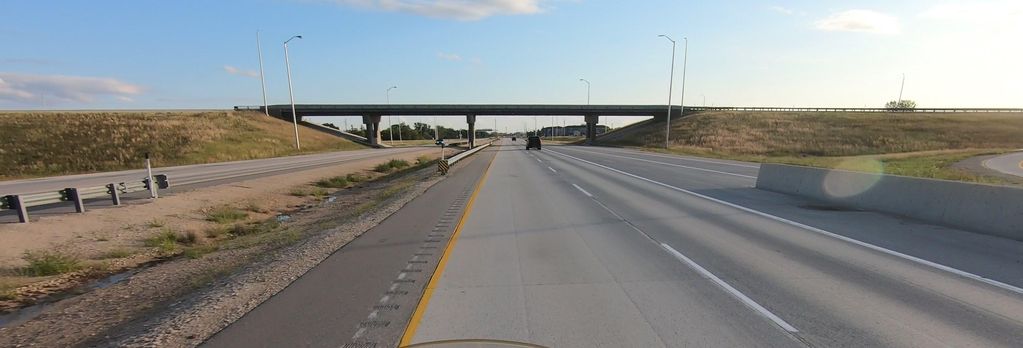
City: winnipeg